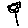
Label: flower